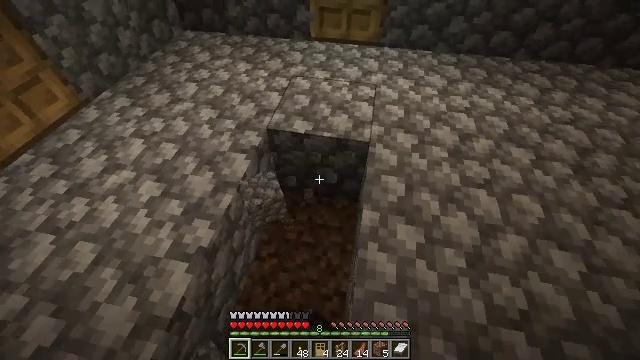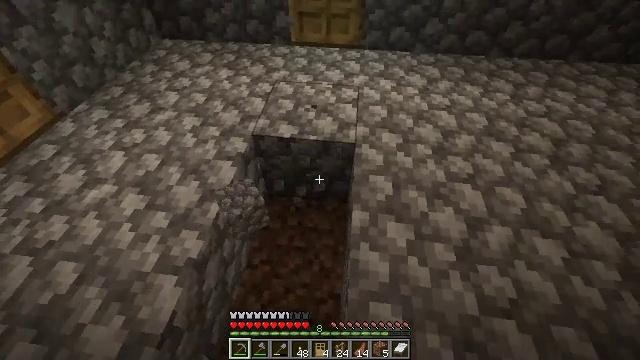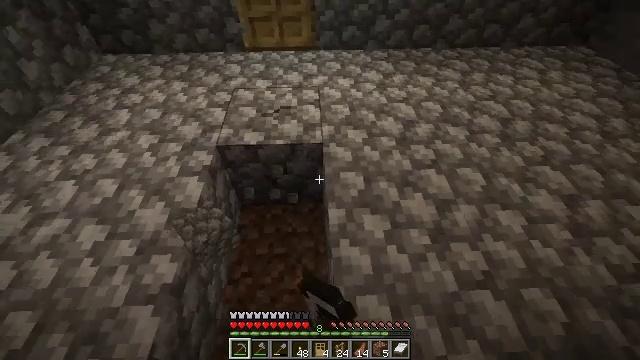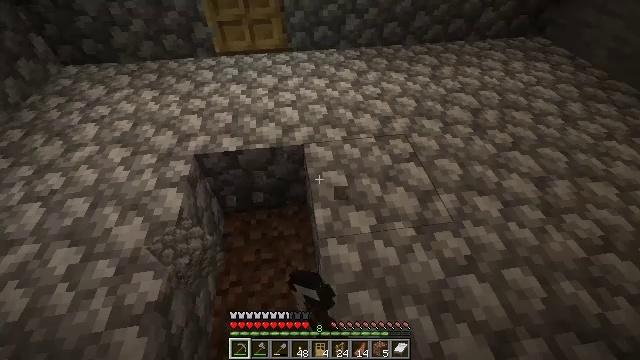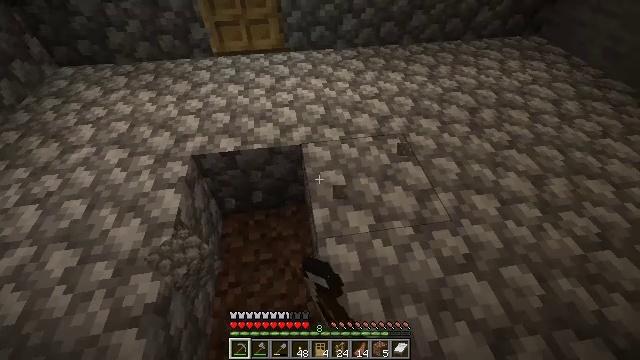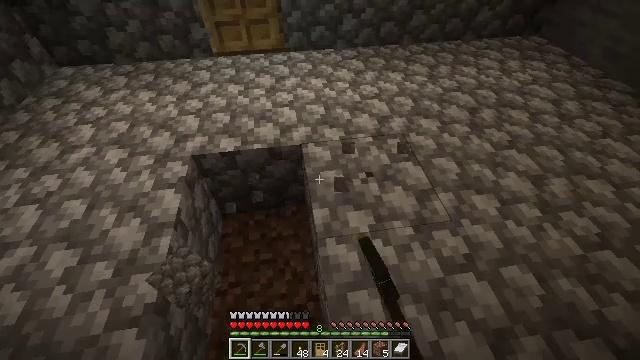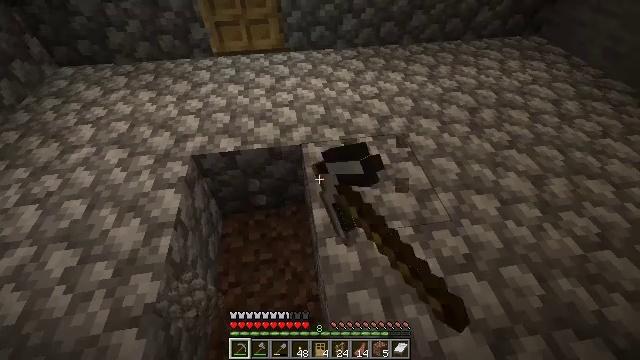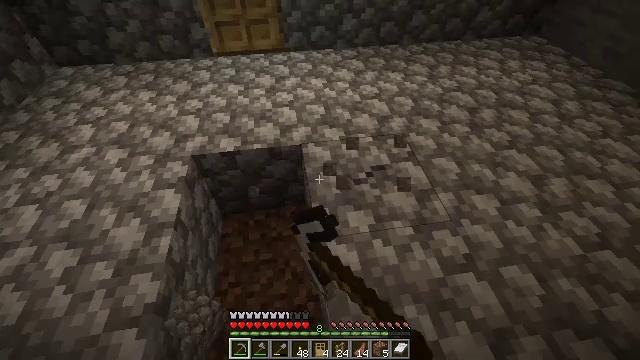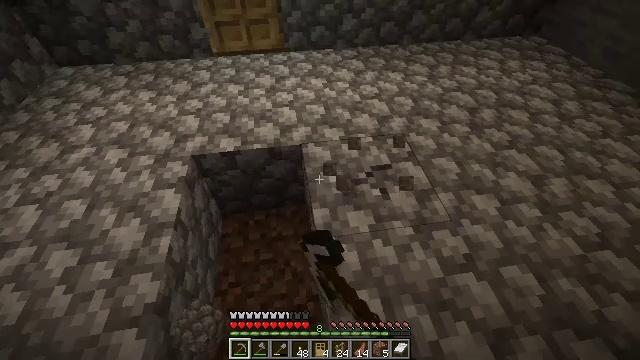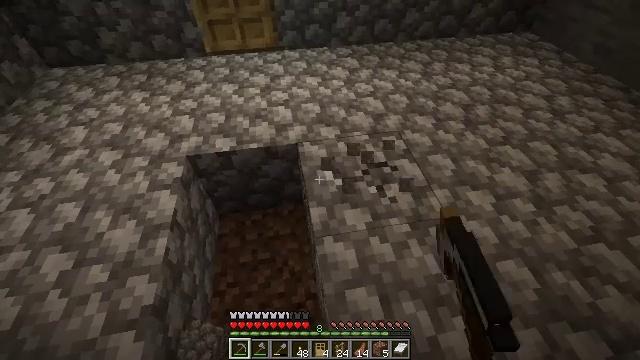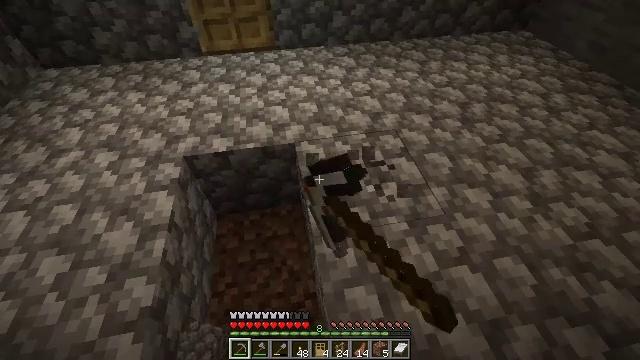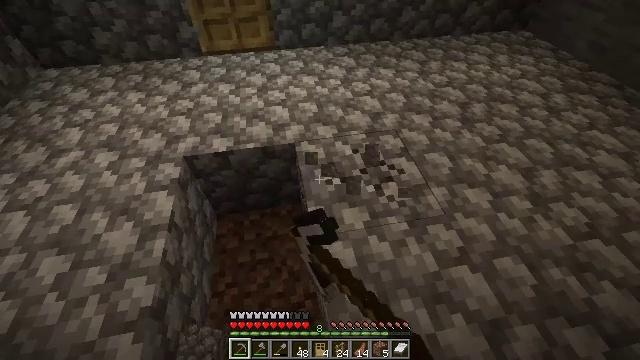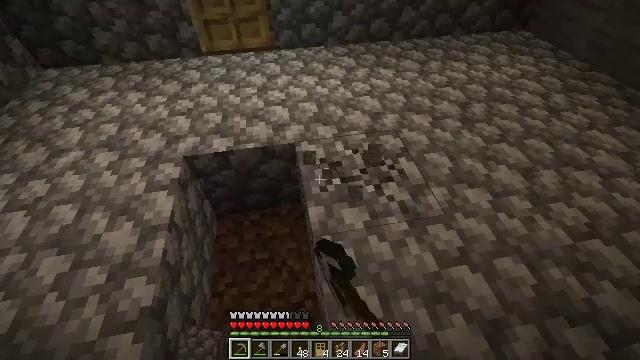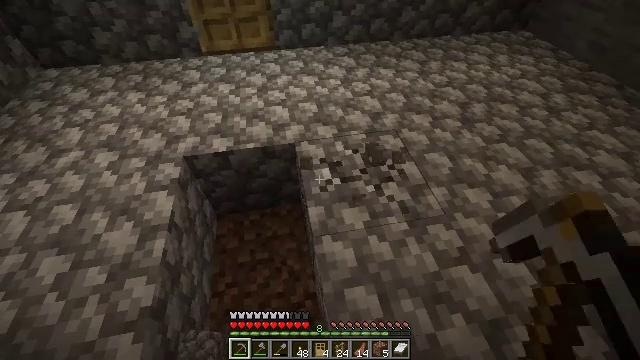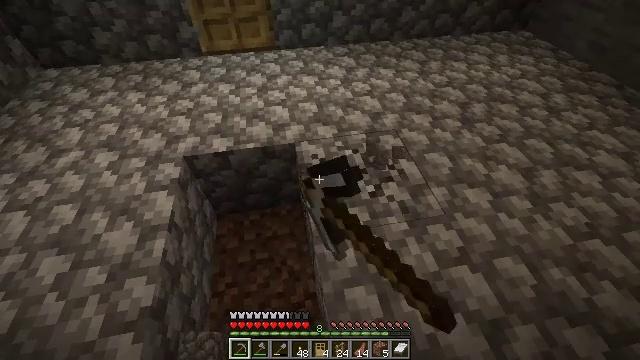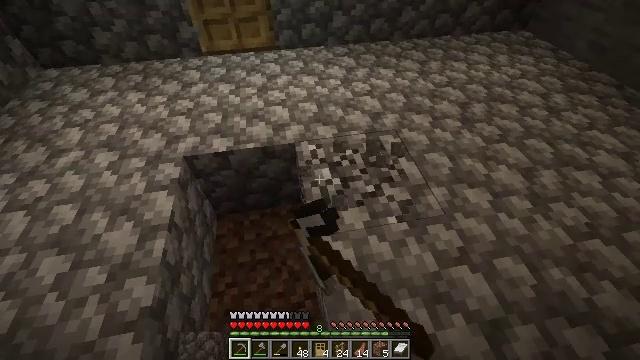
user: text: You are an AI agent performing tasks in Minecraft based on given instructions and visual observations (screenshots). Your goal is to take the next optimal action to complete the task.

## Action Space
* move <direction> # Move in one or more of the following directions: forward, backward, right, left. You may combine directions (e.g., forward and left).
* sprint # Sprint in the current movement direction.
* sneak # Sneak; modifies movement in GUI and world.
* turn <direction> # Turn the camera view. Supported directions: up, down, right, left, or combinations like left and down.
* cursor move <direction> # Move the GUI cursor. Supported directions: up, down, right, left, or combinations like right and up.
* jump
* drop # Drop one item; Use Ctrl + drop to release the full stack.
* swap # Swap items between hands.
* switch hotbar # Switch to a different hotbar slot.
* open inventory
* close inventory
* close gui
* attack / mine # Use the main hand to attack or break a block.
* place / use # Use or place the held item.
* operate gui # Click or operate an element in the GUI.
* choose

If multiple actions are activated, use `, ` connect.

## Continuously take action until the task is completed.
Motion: motion action
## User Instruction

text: Mine cobblestone to craft tools and furnaces.
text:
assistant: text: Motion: turn right, attack / mine
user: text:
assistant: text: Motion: turn right, attack / mine
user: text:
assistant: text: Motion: turn right, attack / mine
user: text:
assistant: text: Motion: attack / mine
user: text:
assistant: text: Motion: attack / mine
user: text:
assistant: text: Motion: attack / mine
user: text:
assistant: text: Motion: attack / mine
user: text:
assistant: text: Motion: attack / mine
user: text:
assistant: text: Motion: turn right, attack / mine
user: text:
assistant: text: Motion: attack / mine
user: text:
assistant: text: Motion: attack / mine
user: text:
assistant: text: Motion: attack / mine
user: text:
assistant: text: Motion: attack / mine
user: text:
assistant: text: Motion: attack / mine
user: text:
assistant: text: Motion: attack / mine
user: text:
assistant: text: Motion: attack / mine
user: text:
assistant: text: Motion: attack / mine
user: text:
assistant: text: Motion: attack / mine
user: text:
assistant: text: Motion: attack / mine
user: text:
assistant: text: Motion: attack / mine
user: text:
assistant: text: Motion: attack / mine
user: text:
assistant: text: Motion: attack / mine
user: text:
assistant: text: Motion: turn right, attack / mine
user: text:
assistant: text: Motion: turn right, attack / mine
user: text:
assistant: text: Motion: turn right, attack / mine
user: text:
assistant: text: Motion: turn right, attack / mine
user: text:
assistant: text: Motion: turn right, attack / mine
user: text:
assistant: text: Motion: attack / mine
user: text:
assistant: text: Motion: attack / mine
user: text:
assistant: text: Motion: attack / mine